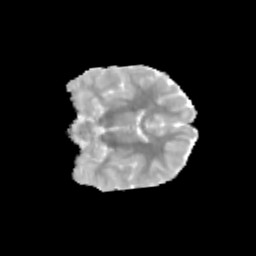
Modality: MD
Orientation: coronal
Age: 9
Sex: male
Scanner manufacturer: siemens
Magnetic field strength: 3 T
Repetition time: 3.8 s
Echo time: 0.07 s